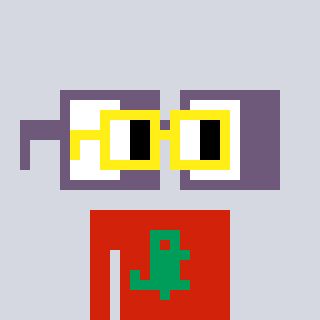
a pixel art character with square yellow glasses, a glasses-shaped head and a red-colored body on a cool background